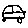
Label: car